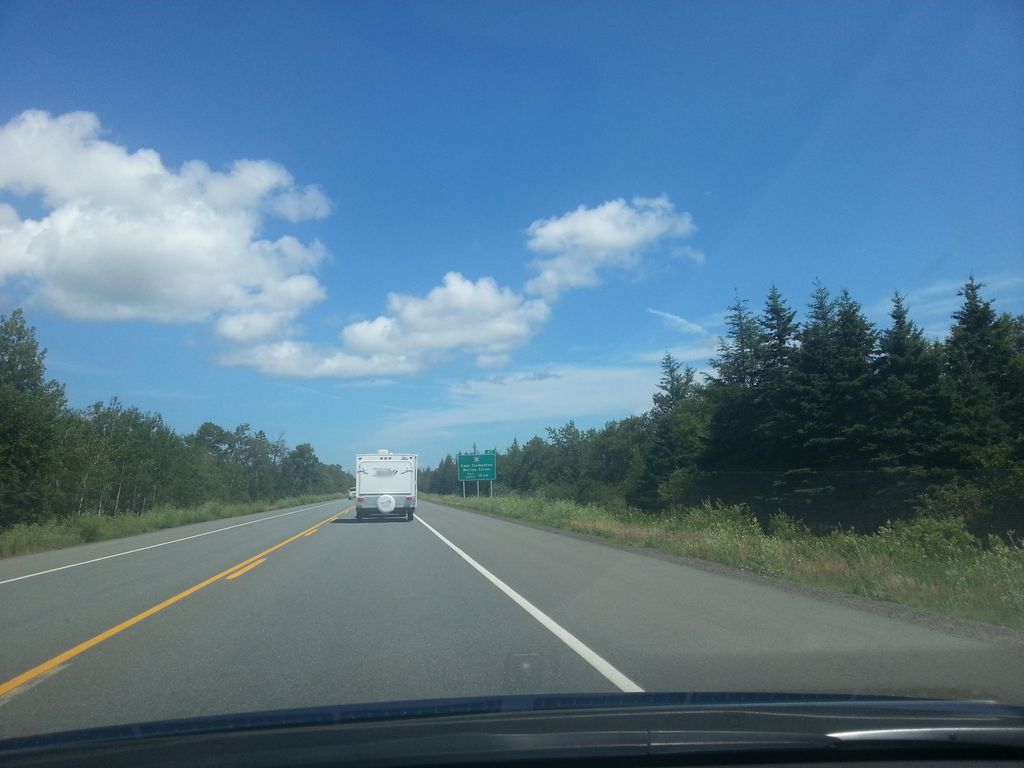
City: charlottetown